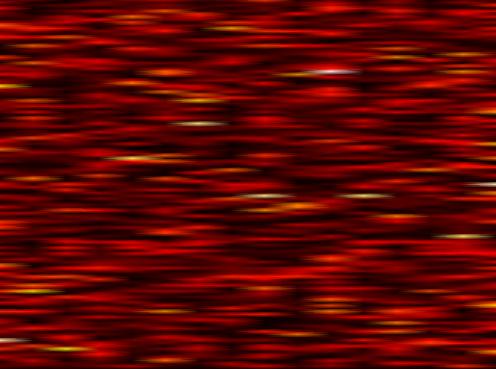
Label: FBMC